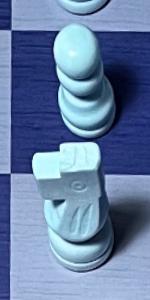
Label: Knight_White